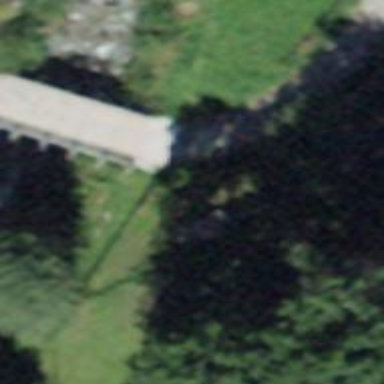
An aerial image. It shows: Track road with bridge.